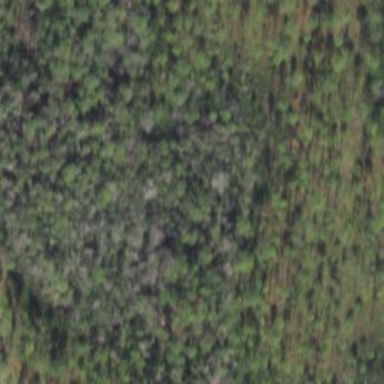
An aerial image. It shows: Beautiful woodland area.